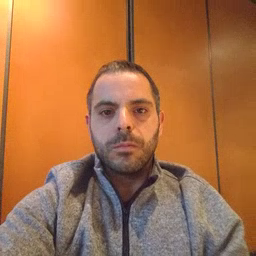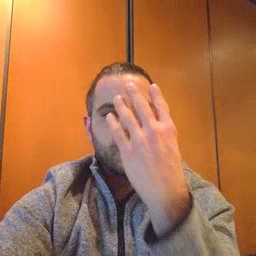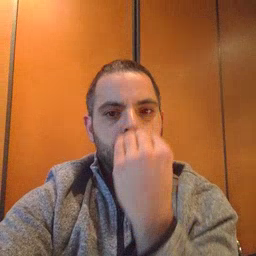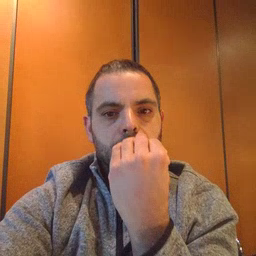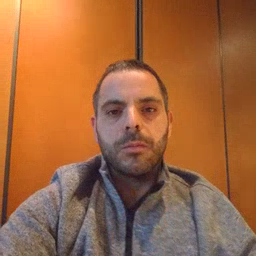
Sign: sleep